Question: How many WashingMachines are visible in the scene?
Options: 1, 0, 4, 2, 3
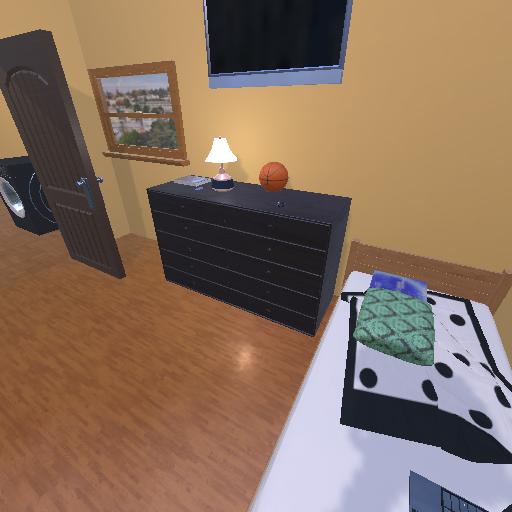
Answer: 1